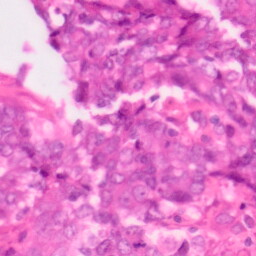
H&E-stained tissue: Colon